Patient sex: M
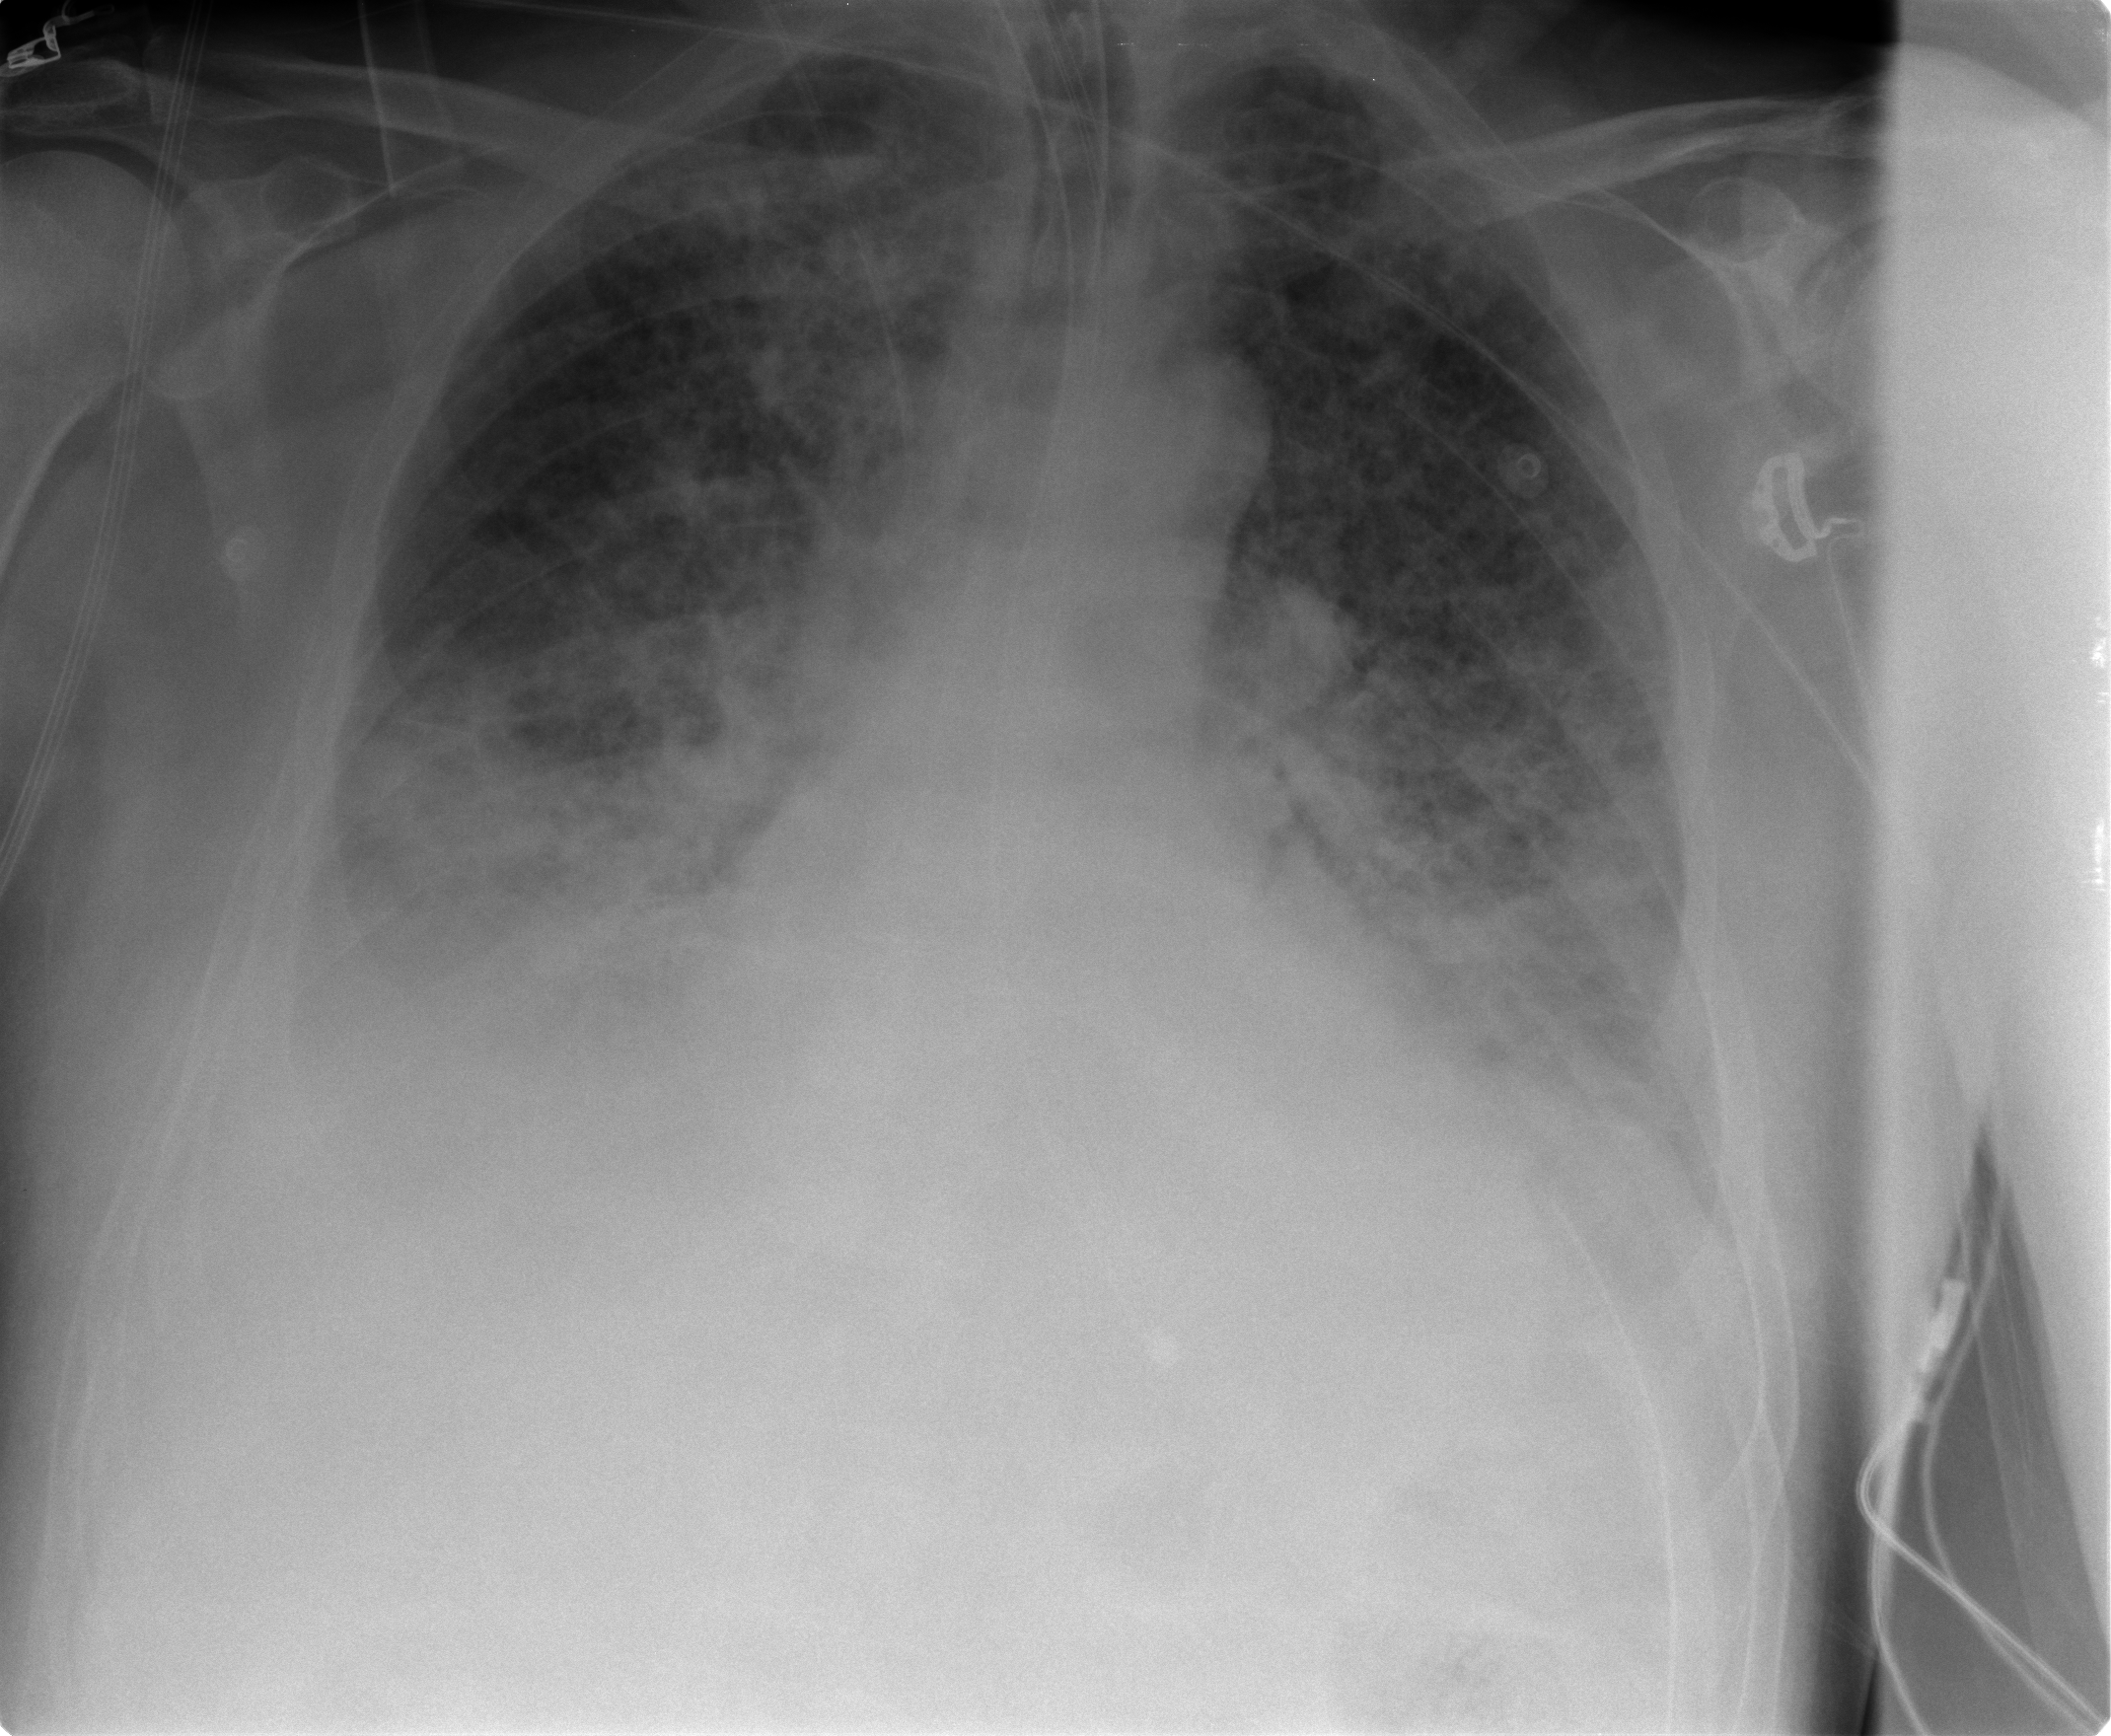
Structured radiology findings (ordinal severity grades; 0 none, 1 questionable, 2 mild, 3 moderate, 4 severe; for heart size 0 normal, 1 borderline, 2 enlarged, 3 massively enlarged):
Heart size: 1
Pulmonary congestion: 3
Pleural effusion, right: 3
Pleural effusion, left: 2
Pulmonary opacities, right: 3
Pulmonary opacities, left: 3
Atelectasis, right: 2
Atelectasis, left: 1